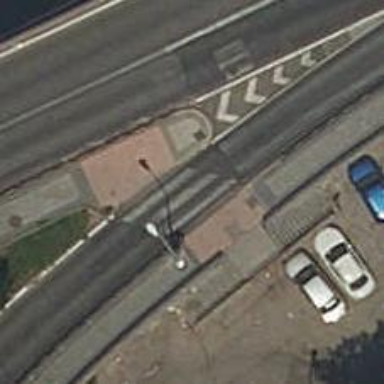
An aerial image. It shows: Traffic signals at road crossing.